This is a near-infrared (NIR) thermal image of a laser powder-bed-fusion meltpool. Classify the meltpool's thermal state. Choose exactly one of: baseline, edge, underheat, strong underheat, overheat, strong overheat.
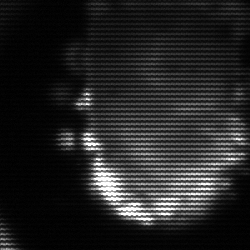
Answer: baseline